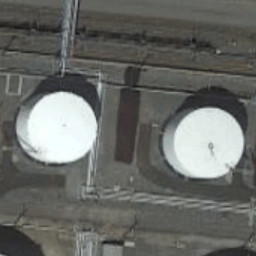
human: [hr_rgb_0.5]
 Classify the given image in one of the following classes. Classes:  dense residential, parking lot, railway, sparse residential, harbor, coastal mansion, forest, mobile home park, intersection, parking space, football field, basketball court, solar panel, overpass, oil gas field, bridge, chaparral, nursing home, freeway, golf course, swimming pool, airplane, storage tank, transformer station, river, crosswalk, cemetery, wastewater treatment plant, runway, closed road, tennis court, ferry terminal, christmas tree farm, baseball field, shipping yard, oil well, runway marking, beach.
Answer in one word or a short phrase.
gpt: storage tank